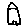
Label: house